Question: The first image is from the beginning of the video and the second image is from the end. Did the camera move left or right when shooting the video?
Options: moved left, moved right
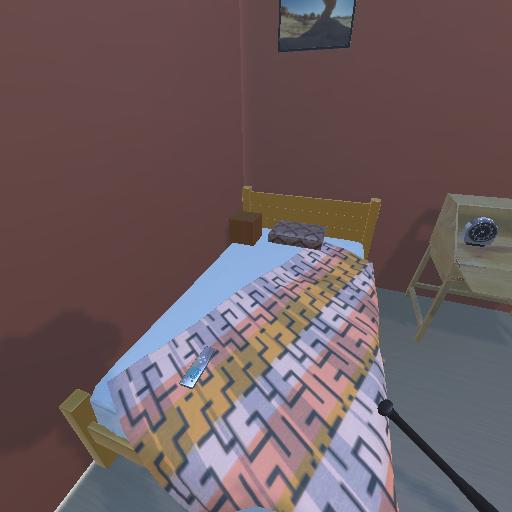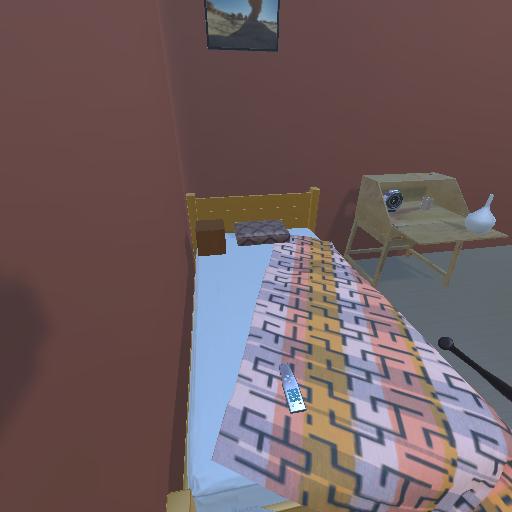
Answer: moved left